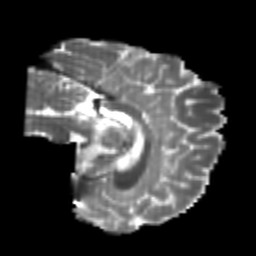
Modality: T2w
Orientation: sagittal
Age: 24
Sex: male
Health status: healthy
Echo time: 0.074 s